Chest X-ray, AP view. Patient: 36 years old, sex M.
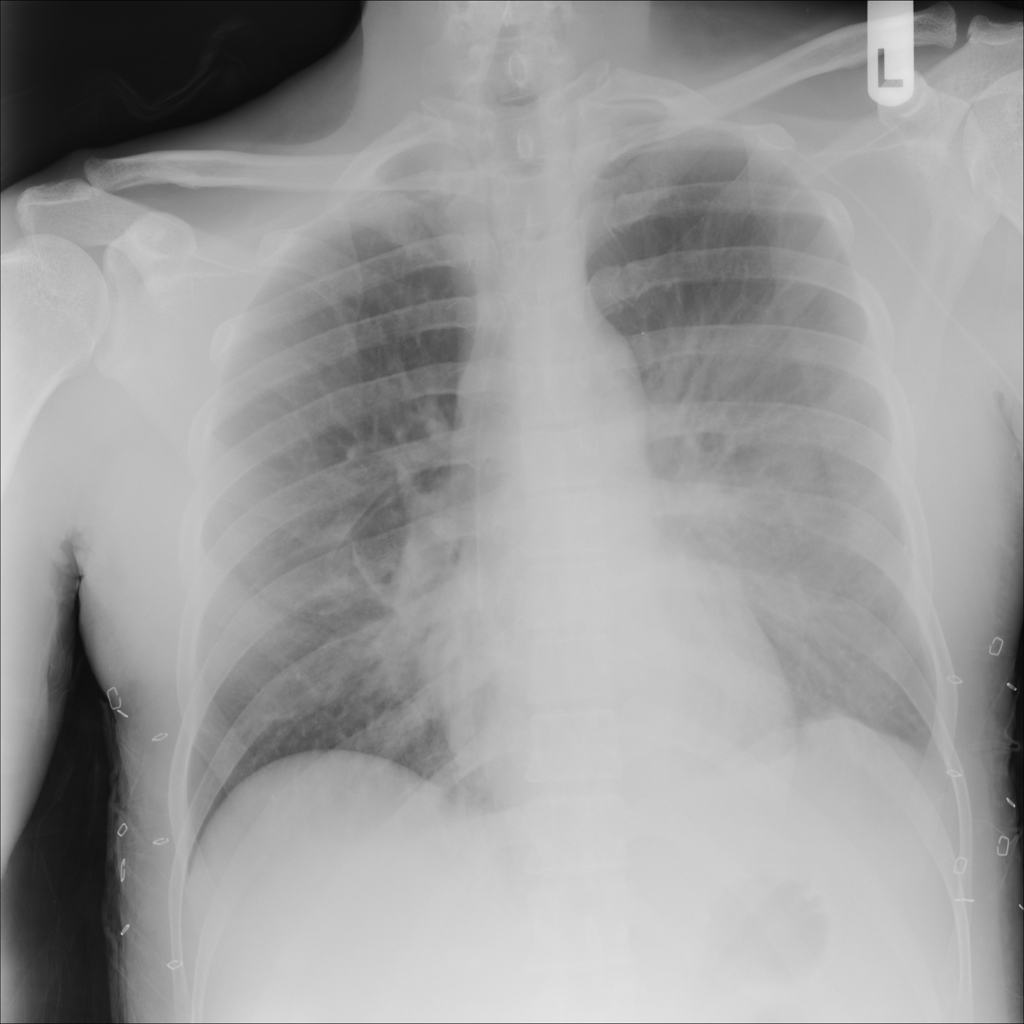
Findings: No Finding